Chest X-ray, AP view. Patient: 63 years old, sex F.
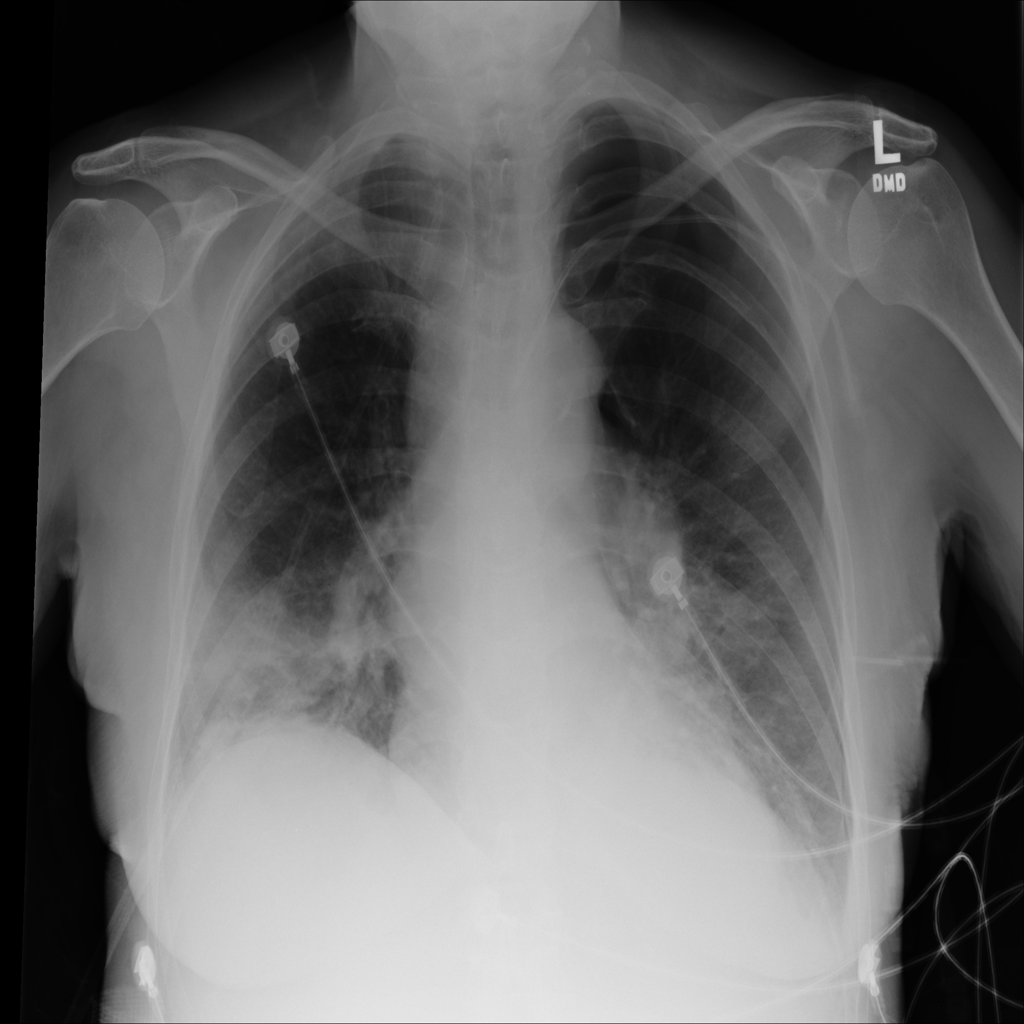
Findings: Consolidation, Infiltration, Mass, Pneumothorax